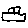
Label: car